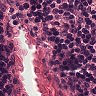
Metastatic tissue present: no